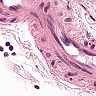
Metastatic tissue present: no